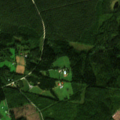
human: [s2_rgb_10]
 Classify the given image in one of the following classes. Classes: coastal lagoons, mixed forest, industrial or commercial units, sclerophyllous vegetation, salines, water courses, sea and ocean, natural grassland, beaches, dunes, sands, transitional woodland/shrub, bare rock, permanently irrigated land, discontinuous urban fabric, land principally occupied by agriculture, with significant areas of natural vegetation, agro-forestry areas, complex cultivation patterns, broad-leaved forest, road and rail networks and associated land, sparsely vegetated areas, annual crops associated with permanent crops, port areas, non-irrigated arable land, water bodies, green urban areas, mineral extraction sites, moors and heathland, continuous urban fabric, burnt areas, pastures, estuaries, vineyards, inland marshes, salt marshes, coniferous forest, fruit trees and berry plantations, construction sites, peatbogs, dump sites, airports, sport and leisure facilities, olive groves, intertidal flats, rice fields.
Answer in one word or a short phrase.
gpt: coniferous forest, mixed forest, transitional woodland/shrub